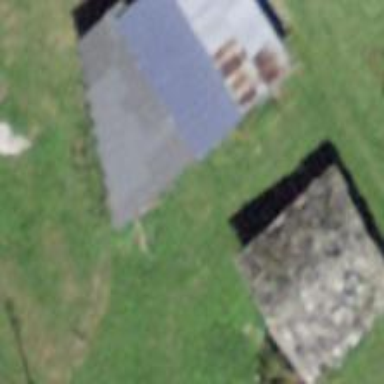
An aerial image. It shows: Barn.